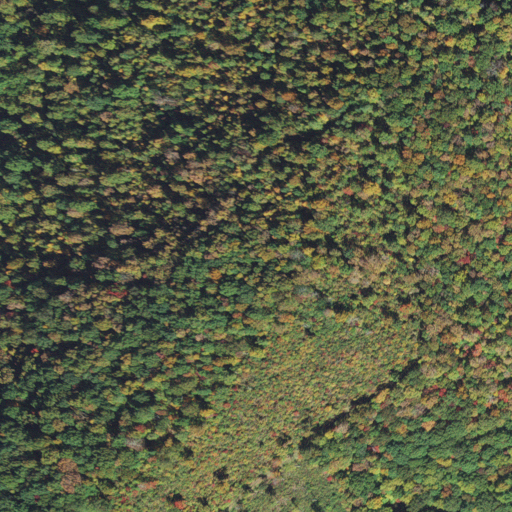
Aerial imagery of mountain in North Carolina named Carrol Knob containing deciduous forest and shrub